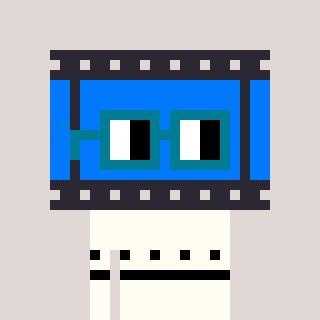
a pixel art character with square dark green glasses, a film strip-shaped head and a grayscale-colored body on a warm background